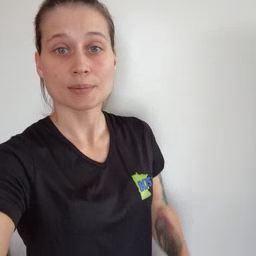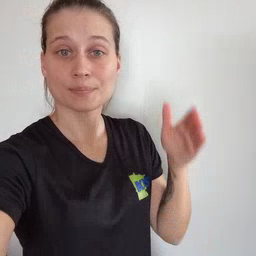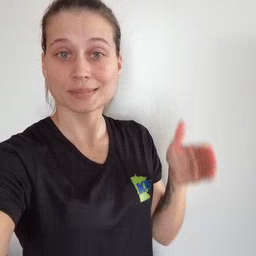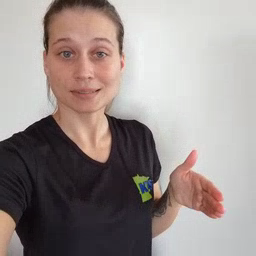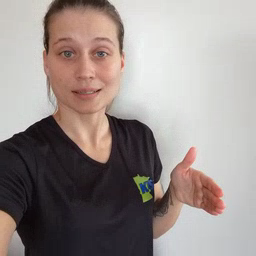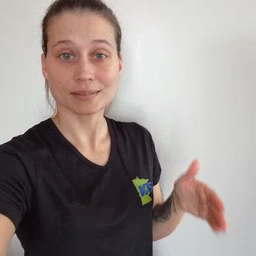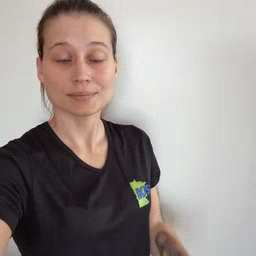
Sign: beside